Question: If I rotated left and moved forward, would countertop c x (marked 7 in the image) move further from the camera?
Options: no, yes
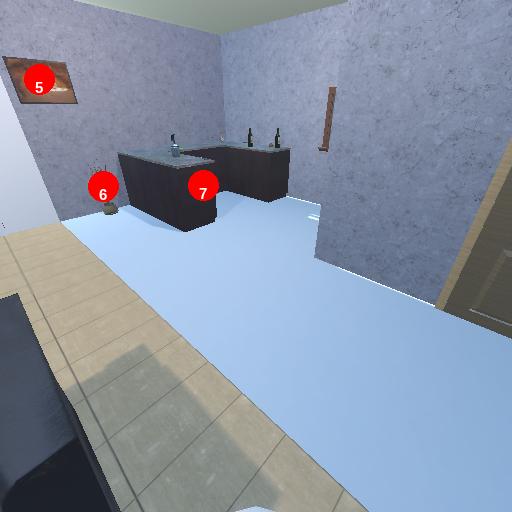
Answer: no